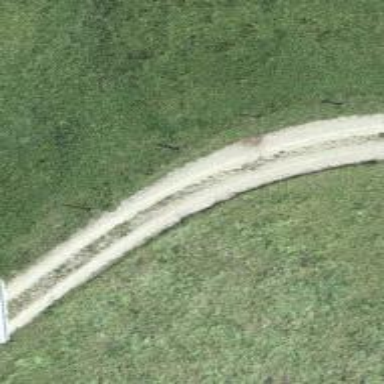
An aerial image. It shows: Track with grade 3 surface.